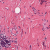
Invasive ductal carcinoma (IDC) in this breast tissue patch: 0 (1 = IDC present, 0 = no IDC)